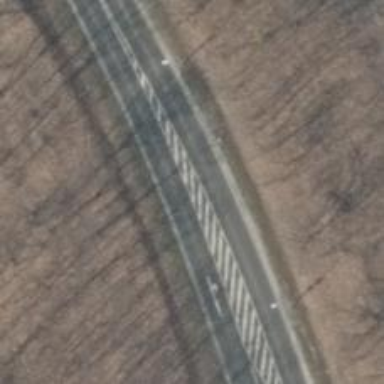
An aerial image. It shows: Primary road with asphalt surface.